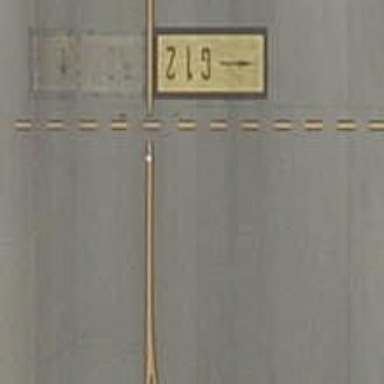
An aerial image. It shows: Image of taxiway at airport.